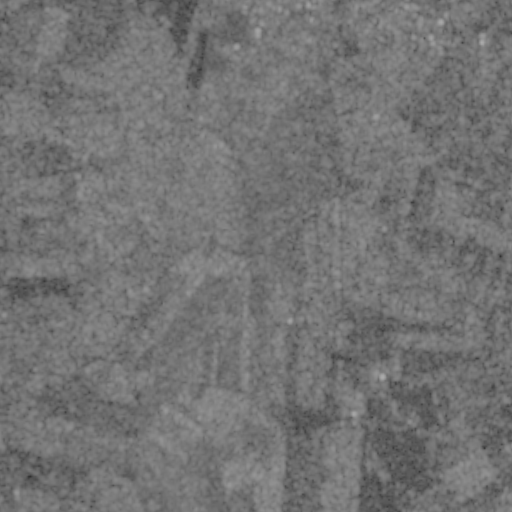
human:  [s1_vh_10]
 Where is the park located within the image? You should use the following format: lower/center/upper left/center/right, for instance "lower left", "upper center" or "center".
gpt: The park is located in the upper right of the image.
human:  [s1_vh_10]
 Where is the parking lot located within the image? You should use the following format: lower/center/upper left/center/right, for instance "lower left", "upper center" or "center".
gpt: The parking lot is located in the upper center of the image.
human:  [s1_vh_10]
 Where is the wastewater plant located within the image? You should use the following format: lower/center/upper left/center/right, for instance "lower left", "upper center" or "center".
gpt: The wastewater plant is located in the upper right of the image.
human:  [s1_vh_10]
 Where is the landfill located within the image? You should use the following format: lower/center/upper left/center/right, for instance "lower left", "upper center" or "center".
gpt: There is no landfill in the image.

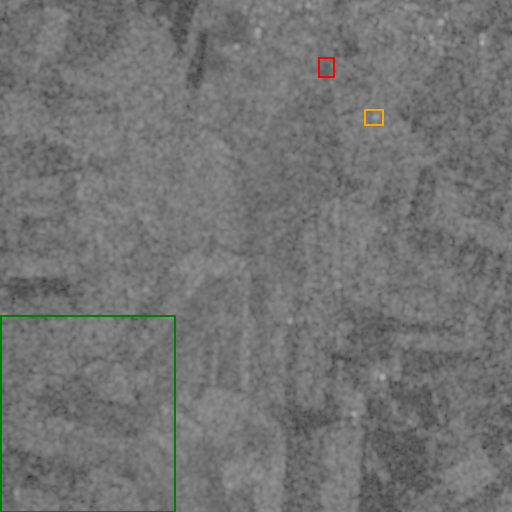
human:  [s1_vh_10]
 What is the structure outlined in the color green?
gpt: The structure outlined in green is a crop field.
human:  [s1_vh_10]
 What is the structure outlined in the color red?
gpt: The structure outlined in red is a park.
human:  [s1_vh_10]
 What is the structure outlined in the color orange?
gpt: The structure outlined in orange is a wastewater plant.
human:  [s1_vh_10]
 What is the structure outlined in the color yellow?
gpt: There is no yellow outline.